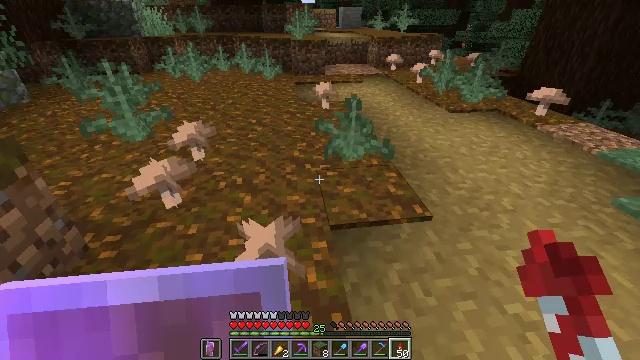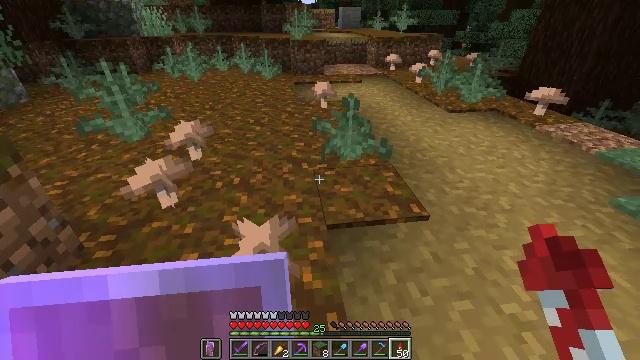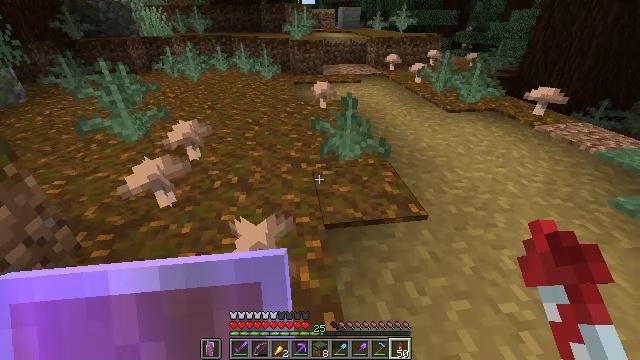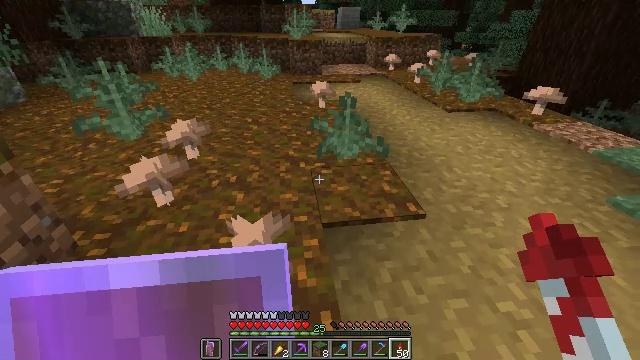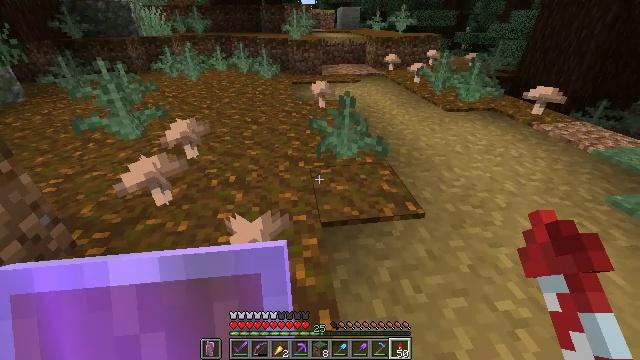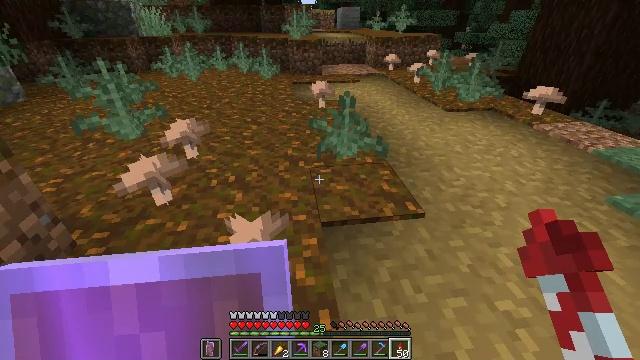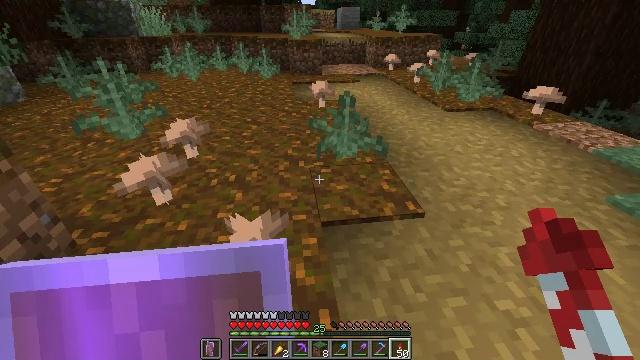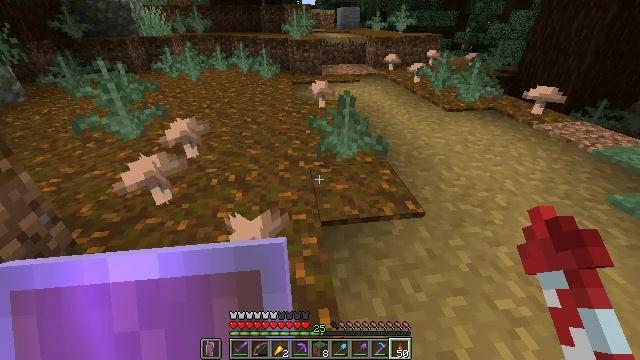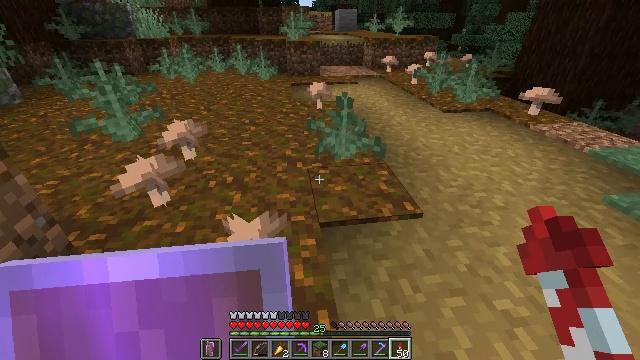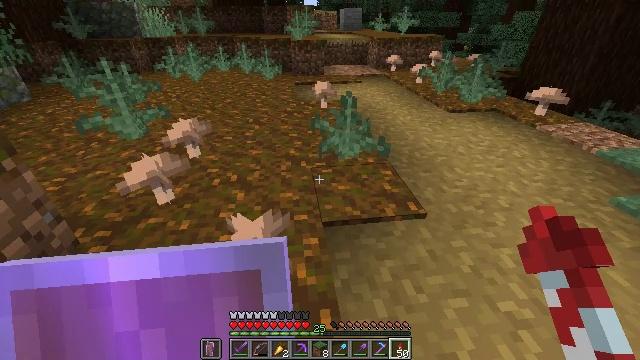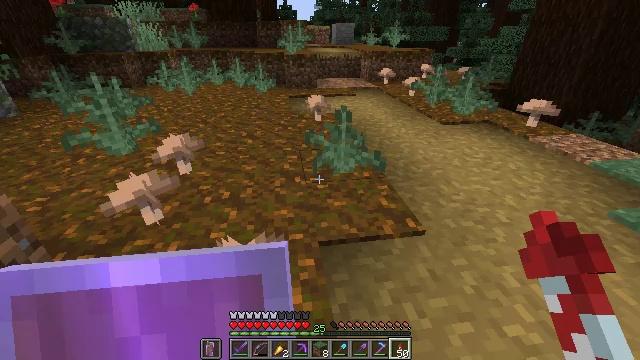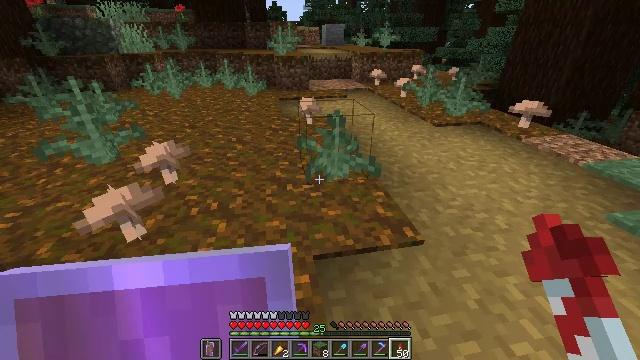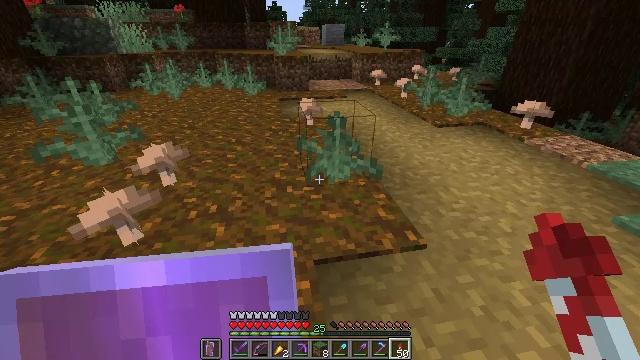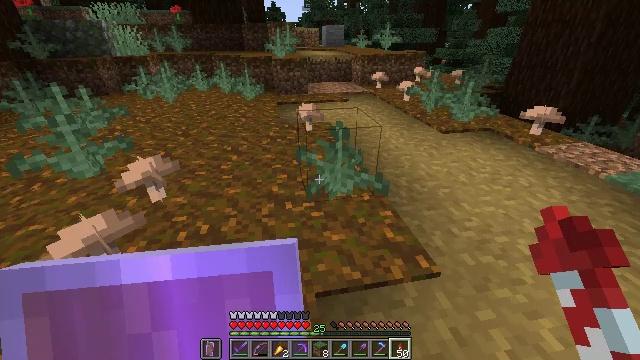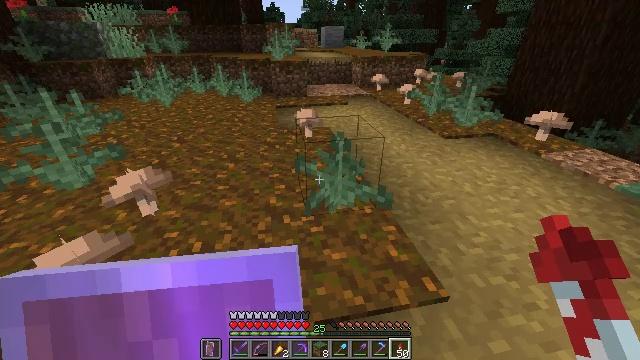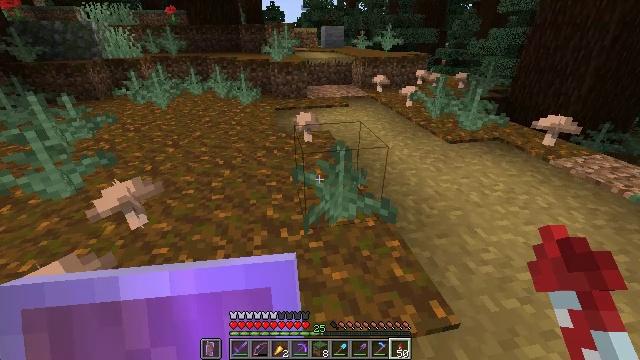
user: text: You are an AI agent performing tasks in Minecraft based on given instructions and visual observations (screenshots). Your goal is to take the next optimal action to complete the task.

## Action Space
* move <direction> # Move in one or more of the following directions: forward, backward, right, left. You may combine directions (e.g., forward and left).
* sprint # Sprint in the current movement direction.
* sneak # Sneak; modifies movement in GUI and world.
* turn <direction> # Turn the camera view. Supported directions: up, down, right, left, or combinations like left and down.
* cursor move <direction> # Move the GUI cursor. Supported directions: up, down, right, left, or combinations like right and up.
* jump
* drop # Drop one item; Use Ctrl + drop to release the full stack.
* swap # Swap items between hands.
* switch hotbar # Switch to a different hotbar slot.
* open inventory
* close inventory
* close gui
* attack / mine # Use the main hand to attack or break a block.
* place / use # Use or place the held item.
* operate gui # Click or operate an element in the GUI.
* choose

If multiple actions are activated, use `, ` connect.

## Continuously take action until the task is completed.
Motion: motion action
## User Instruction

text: Attack the ground to gather fern.
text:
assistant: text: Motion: no_op
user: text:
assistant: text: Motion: no_op
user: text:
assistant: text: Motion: no_op
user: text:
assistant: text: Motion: no_op
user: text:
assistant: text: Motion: no_op
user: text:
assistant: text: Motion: no_op
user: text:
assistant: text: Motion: no_op
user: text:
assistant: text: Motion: no_op
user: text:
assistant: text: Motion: no_op
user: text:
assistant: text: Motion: move forward, turn right and up
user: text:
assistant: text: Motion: move forward, turn right
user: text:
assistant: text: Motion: move forward
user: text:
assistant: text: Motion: move forward
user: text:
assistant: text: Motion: move forward
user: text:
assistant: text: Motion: move forward
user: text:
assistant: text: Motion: move forward
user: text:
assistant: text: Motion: move forward
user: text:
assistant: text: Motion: move forward
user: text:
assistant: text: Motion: move forward and move right
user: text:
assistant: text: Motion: move forward and move right
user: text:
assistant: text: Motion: move forward and move right
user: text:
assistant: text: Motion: move forward and move right
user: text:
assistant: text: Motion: move forward and move right
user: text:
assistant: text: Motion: move forward and move right
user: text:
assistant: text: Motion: move forward and move right, turn left
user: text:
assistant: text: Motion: move forward and move right, turn left
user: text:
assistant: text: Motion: move forward and move right, turn left and up
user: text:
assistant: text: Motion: move forward and move right, turn left
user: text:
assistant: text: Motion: move forward, turn left and down
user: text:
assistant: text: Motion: turn left and up